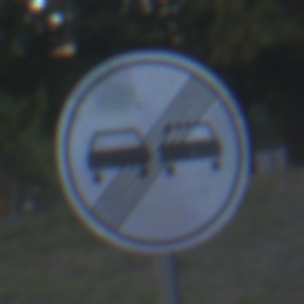
Verkehrszeichen: EndeUeberholverbot
Umgebung: Outdoor, Urban
Tageszeit: SunriseSunset
Wetter: Clear
Licht: Natural
Jahreszeit: NotSpecified
Kontrast: LowContrast